Field crop: maize
Growth stage: 1
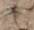
Species: salsola